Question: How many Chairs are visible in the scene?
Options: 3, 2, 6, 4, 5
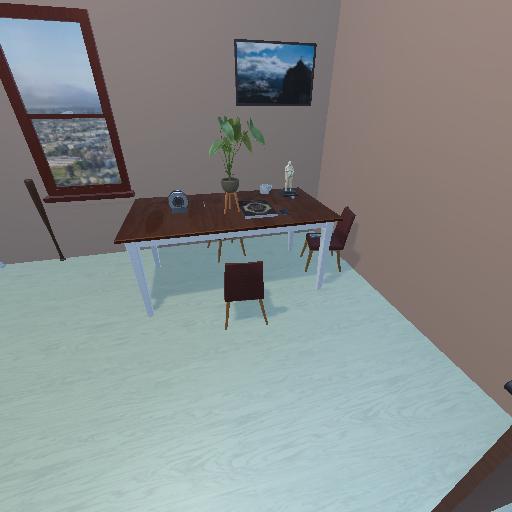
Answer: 3